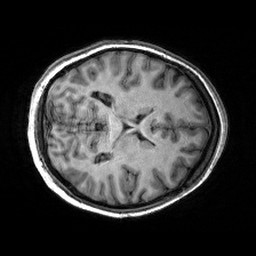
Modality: T1w
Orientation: axial
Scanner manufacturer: siemens
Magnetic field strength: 3 T
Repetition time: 2.53 s
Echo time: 0.00288 s